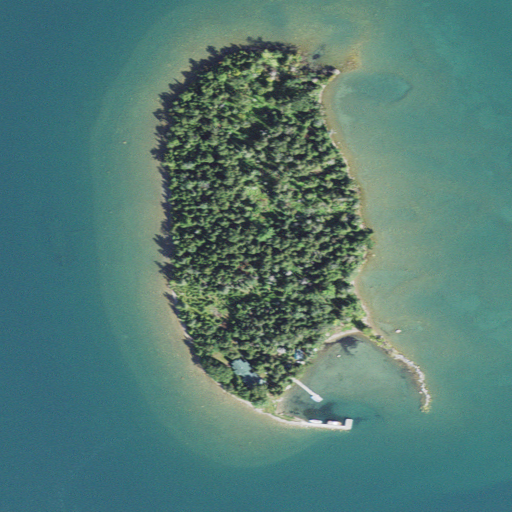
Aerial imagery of island in Michigan named Little Trout Island containing open water, evergreen forest, barren land, and herbaceous wetlands